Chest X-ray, AP view. Patient: 48 years old, sex F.
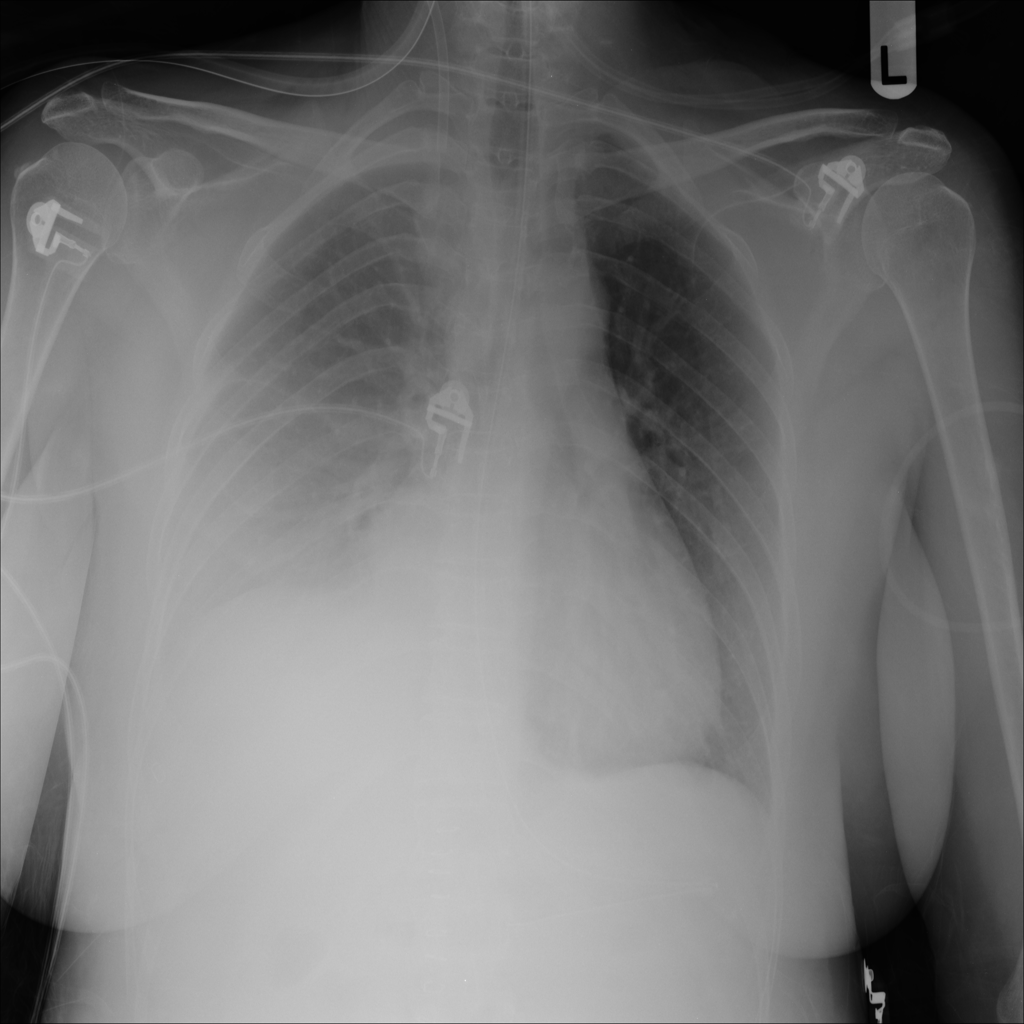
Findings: Effusion